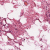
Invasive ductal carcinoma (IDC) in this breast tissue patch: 0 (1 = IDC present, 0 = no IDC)